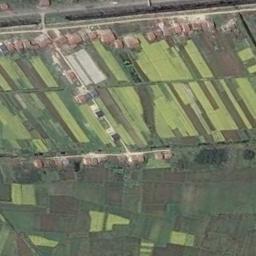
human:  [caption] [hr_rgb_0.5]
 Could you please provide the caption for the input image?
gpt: Lots of rectangular farmlands of different colors and sizes are on the ground and some houses are next to the farmlands .

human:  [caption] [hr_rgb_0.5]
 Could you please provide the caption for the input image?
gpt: There are many rectangular farmlands of different colors .

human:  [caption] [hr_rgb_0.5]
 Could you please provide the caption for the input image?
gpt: Many dense, neatly arranged dark green, light green and tan mixed rectangular farmlands of different sizes .

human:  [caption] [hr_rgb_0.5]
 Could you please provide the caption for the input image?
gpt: The rectangular farmland is next to some houses .

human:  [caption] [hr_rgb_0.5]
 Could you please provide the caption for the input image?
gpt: There are many green rectangular farmlands and some brown buildings .